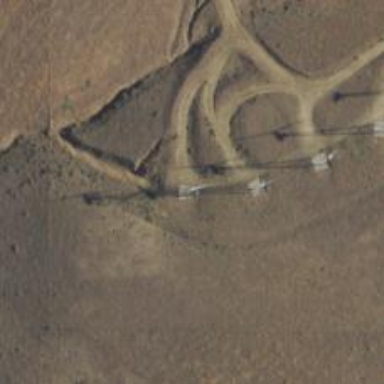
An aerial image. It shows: Wind-powered generator.